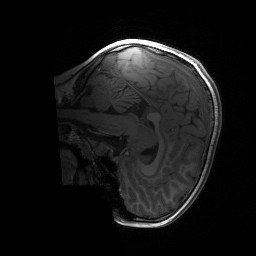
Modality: T1w
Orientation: sagittal
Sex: female
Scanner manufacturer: siemens
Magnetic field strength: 3 T
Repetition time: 1.9 s
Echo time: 0.00243 s